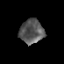
Tissue: prostate
Cell type: T cells
Senescence score: 0.2692
Nuclear area (px): 565
Mean DAPI intensity: 88.595